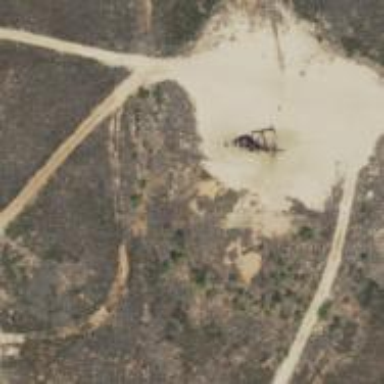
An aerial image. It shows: Petroleum well.